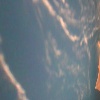
Label: water